Question: I'm actually building an app in which I have to put a Splash Screen. I saw that the best way to make one is by making a 'layer-list' drawable (<URL>.
My problem is how can I make the layout I want by using a 'layer_list' drawable, How can I with size, margins, gravity etc?
I would like to build this structure of layout:

Thank you for help!
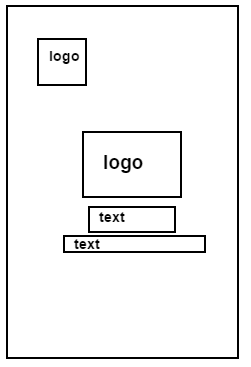
Answer: While you can't exactly locate or manipulate view elements in a layer list, you add multiple items to it and anchor them on the drawable as shown in your image.
I don't have access to my computer right now but I imagine it would look something like this.
'''
<?xml version="1.0" encoding="utf-8"?>
<layer-list xmlns:android="http://schemas.android.com/apk/res/android">
<item
android:drawable="@color/gray"/>
<item>
<bitmap
android:gravity="left|start"
android:src="@drawable/logo1"/>
</item>
<item>
<bitmap
android:gravity="center"
android:src="@drawable/logo2"/>
</item>
<item>
<bitmap
android:gravity="center"
android:src="@drawable/text1"/>
</item>
<item>
<bitmap
android:gravity="center"
android:src="@drawable/text2"/>
</item>
</layer-list>
'''
If something like this doesn't work, then what you could do is create an image containing everything you want to display for your splash screen (the two logos and text), and just display that one drawable as your splash screen.
'''
<?xml version="1.0" encoding="utf-8"?>
<layer-list xmlns:android="http://schemas.android.com/apk/res/android">
<item
android:drawable="@color/gray"/>
<item>
<bitmap
android:gravity="center"
android:src="@drawable/imageWithEverythingInIt"/>
</item>
</layer-list>
'''